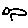
Label: bird